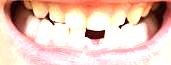
Condition: hypodontia